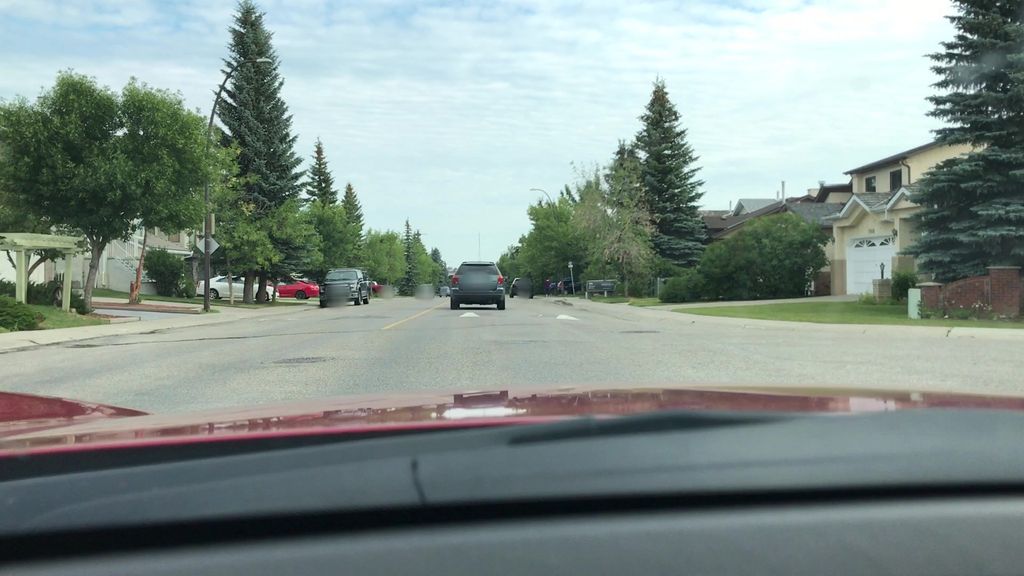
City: calgary